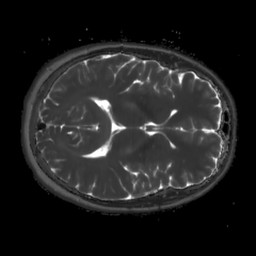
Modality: T2map
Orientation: axial
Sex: female
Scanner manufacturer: siemens
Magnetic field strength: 3 T
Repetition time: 4 s